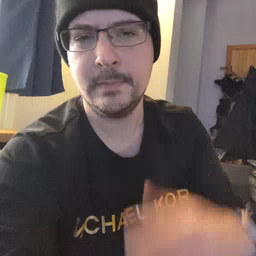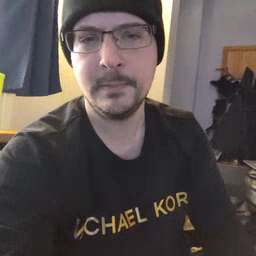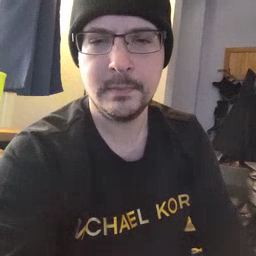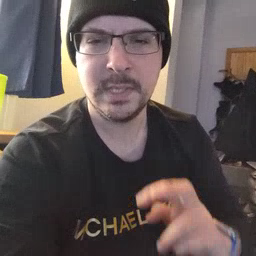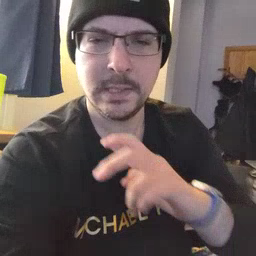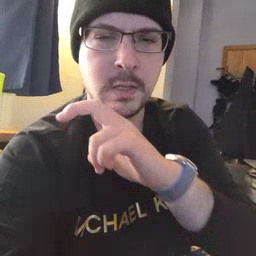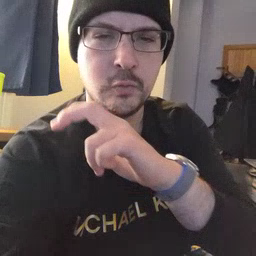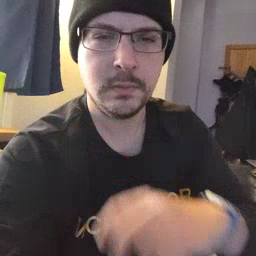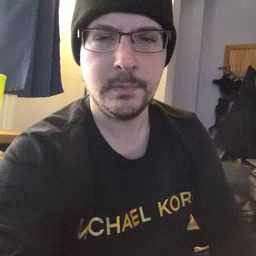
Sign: stairs